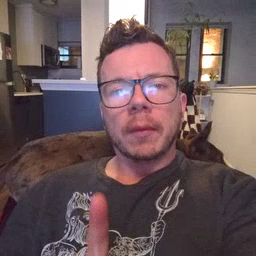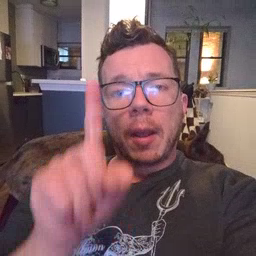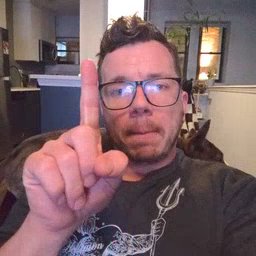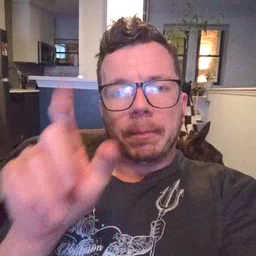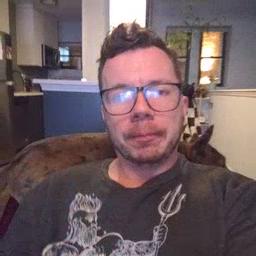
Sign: up